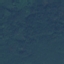
Land use / land cover: Forest